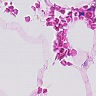
Metastatic tissue present: no